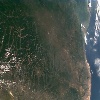
Label: land